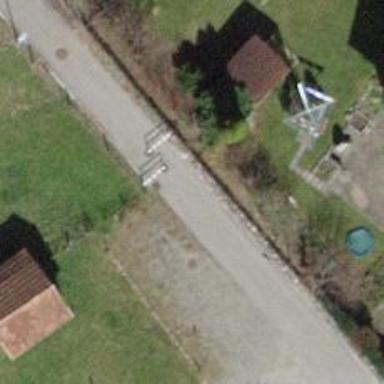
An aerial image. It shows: Cycle barrier.